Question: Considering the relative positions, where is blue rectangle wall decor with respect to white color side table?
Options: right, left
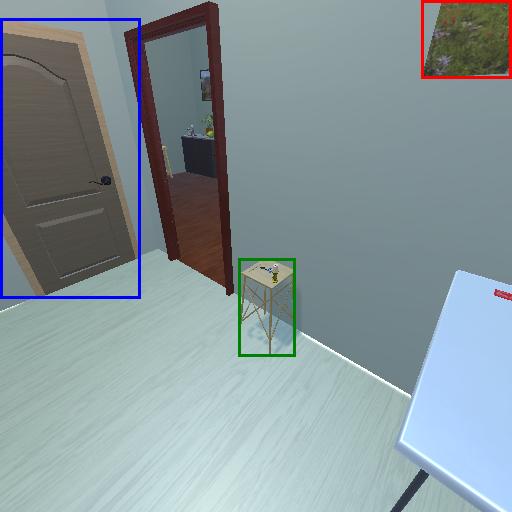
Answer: right